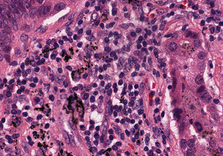
Tumor epithelial tissue: yes
Tumor-associated stroma tissue: yes
Normal tissue: no